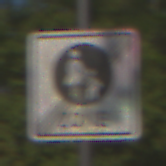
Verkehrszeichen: EndeFussgaengerzone
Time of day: MorningAfternoon
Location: Outdoor (Nature)
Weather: Clear
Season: Summer
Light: Natural